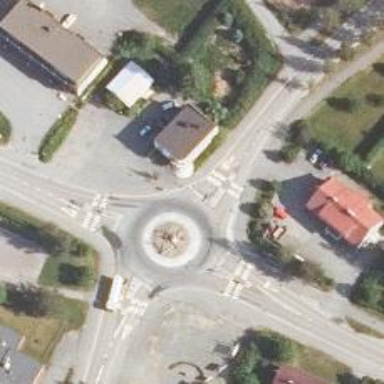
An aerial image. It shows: Crossing on the road.